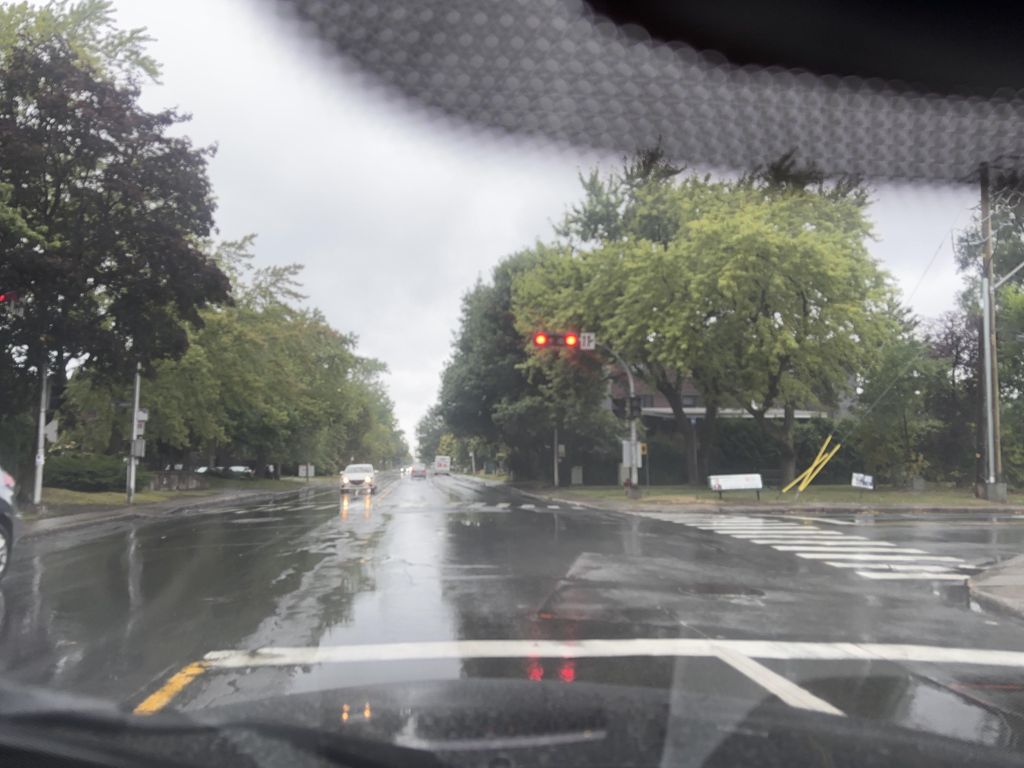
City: montreal